Question: I'm fairly new to PyQt
I'm trying to drawing a line from 1 QLabel to another.
My 2 QLabel are located on another QLabel which acts as an image in my GUI.
I've managed to track the mouse event and move the label around, but I cannot draw the line between them using QPainter.
Thank you in advance :)

This is my class
'''
class MouseTracker(QtCore.QObject):
positionChanged = QtCore.pyqtSignal(QtCore.QPoint)
def __init__(self, widget):
super().__init__(widget)
self._widget = widget
self.widget.setMouseTracking(True)
self.widget.installEventFilter(self)
@property
def widget(self):
return self._widget
def eventFilter(self, o, e):
if e.type() == QtCore.QEvent.MouseMove:
self.positionChanged.emit(e.pos())
return super().eventFilter(o, e)
'''
This is my class:
'''
class DraggableLabel(QLabel):
def __init__(self, *args, **kwargs):
super().__init__(*args, **kwargs)
self.LabelIsMoving = False
self.setStyleSheet("border-color: rgb(238, 0, 0); border-width : 2.0px; border-style:inset; background: transparent;")
self.origin = None
# self.setDragEnabled(True)
def mousePressEvent(self, event):
if not self.origin:
# update the origin point, we'll need that later
self.origin = self.pos()
if event.button() == Qt.LeftButton:
self.LabelIsMoving = True
self.mousePos = event.pos()
# print(event.pos())
def mouseMoveEvent(self, event):
if event.buttons() == Qt.LeftButton:
# move the box
self.move(self.pos() + event.pos() - self.mousePos)
# print(event.pos())
def mouseReleaseEvent(self, event):
if event.button() == Qt.LeftButton:
print(event.pos())
def paintEvent(self, event):
painter = QPainter()
painter.setBrush(Qt.red)
# painter.setPen(qRgb(200,0,0))
painter.drawLine(10, 10, 200, 200)
'''
This is my custom class for the QTabwigdet (since I need to control and track the position of 2 QLabels whenever the user add/insert a new Tab)
'''
class DynamicTab(QWidget):
def __init__(self):
super(DynamicTab, self).__init__()
# self.count = 0
self.setMouseTracking(True)
self.setAcceptDrops(True)
self.bool = True
self.layout = QVBoxLayout(self)
self.label = QLabel()
self.layout.addChildWidget(self.label)
self.icon1 = DraggableLabel(parent=self)
#pixmap for icon 1
pixmap = QPixmap('icon1.png')
# currentTab.setLayout(QVBoxLayout())
# currentTab.layout.setWidget(QRadioButton())
self.icon1.setPixmap(pixmap)
self.icon1.setScaledContents(True)
self.icon1.setFixedSize(20, 20)
self.icon2 = DraggableLabel(parent=self)
pixmap = QPixmap('icon1.png')
# currentTab.setLayout(QVBoxLayout())
# currentTab.layout.setWidget(QRadioButton())
self.icon2.setPixmap(pixmap)
self.icon2.setScaledContents(True)
self.icon2.setFixedSize(20, 20)
#self.label.move(event.x() - self.label_pos.x(), event.y() - self.label_pos.y())
'''
MainWindow and main method:
'''
class UI_MainWindow(QMainWindow):
def __init__(self):
super(UI_MainWindow, self).__init__()
self.setWindowTitle("QHBoxLayout")
self.PictureTab = QTabWidget
def __setupUI__(self):
# super(UI_MainWindow, self).__init__()
self.setWindowTitle("QHBoxLayout")
loadUi("IIML_test2.ui", self)
self.tabChanged(self.PictureTab)
# self.tabChanged(self.tabWidget)
self.changeTabText(self.PictureTab, index=0, TabText="Patient1")
self.Button_ImportNew.clicked.connect(lambda: self.insertTab(self.PictureTab))
# self.PictureTab.currentChanged.connect(lambda: self.tabChanged(QtabWidget=self.PictureTab))
# self.tabWidget.currentChanged.connect(lambda: self.tabChanged(QtabWidget=self.tabWidget))
def tabChanged(self, QtabWidget):
QtabWidget.currentChanged.connect(lambda : print("Tab was changed to ", QtabWidget.currentIndex()))
def changeTabText(self, QTabWidget, index, TabText):
QTabWidget.setTabText(index, TabText)
def insertTab(self, QtabWidget):
# QFileDialog.getOpenFileNames(self, 'Open File', '.')
QtabWidget.addTab(DynamicTab(), "New Tab")
# get number of active tab
count = QtabWidget.count()
# change the view to the last added tab
currentTab = QtabWidget.widget(count-1)
QtabWidget.setCurrentWidget(currentTab)
pixmap = QPixmap('cat.jpg')
#currentTab.setLayout(QVBoxLayout())
#currentTab.layout.setWidget(QRadioButton())
# currentTab.setImage("cat.jpg")
currentTab.label.setPixmap(pixmap)
currentTab.label.setScaledContents(True)
currentTab.label.setFixedSize(self.label.width(), self.label.height())
tracker = MouseTracker(currentTab.label)
tracker.positionChanged.connect(self.on_positionChanged)
self.label_position = QtWidgets.QLabel(currentTab.label, alignment=QtCore.Qt.AlignCenter)
self.label_position.setStyleSheet('background-color: white; border: 1px solid black')
currentTab.label.show()
# print(currentTab.label)
@QtCore.pyqtSlot(QtCore.QPoint)
def on_positionChanged(self, pos):
delta = QtCore.QPoint(30, -15)
self.label_position.show()
self.label_position.move(pos + delta)
self.label_position.setText("(%d, %d)" % (pos.x(), pos.y()))
self.label_position.adjustSize()
# def SetupUI(self, MainWindow):
#
# self.setLayout(self.MainLayout)
if __name__ == '__main__':
app = QApplication(sys.argv)
UI_MainWindow = UI_MainWindow()
UI_MainWindow.__setupUI__()
widget = QtWidgets.QStackedWidget()
widget.addWidget(UI_MainWindow)
widget.setFixedHeight(900)
widget.setFixedWidth(1173)
widget.show()
try:
sys.exit(app.exec_())
except:
print("Exiting")
'''
I have a (QTabWidget) which acts as a picture opener (whenever the user press Import Now). The child of this Widget are 3 Qlabels: self.label is the picture it self and two other Qlabels are the icon1 and icon2 which I'm trying to interact/drag with (Draggable Label)
I'm trying to track my mouse movement and custom the painter to paint accordingly. I'm trying that out by telling the painter class to paint whenever I grab the label and move it with my mouse (Hence, draggable). However, I can only track the mouse position inside the main QLabel (the main picture) whenever I'm not holding or clicking my left mouse.
Any help will be appreciated here.
Thank you guys.
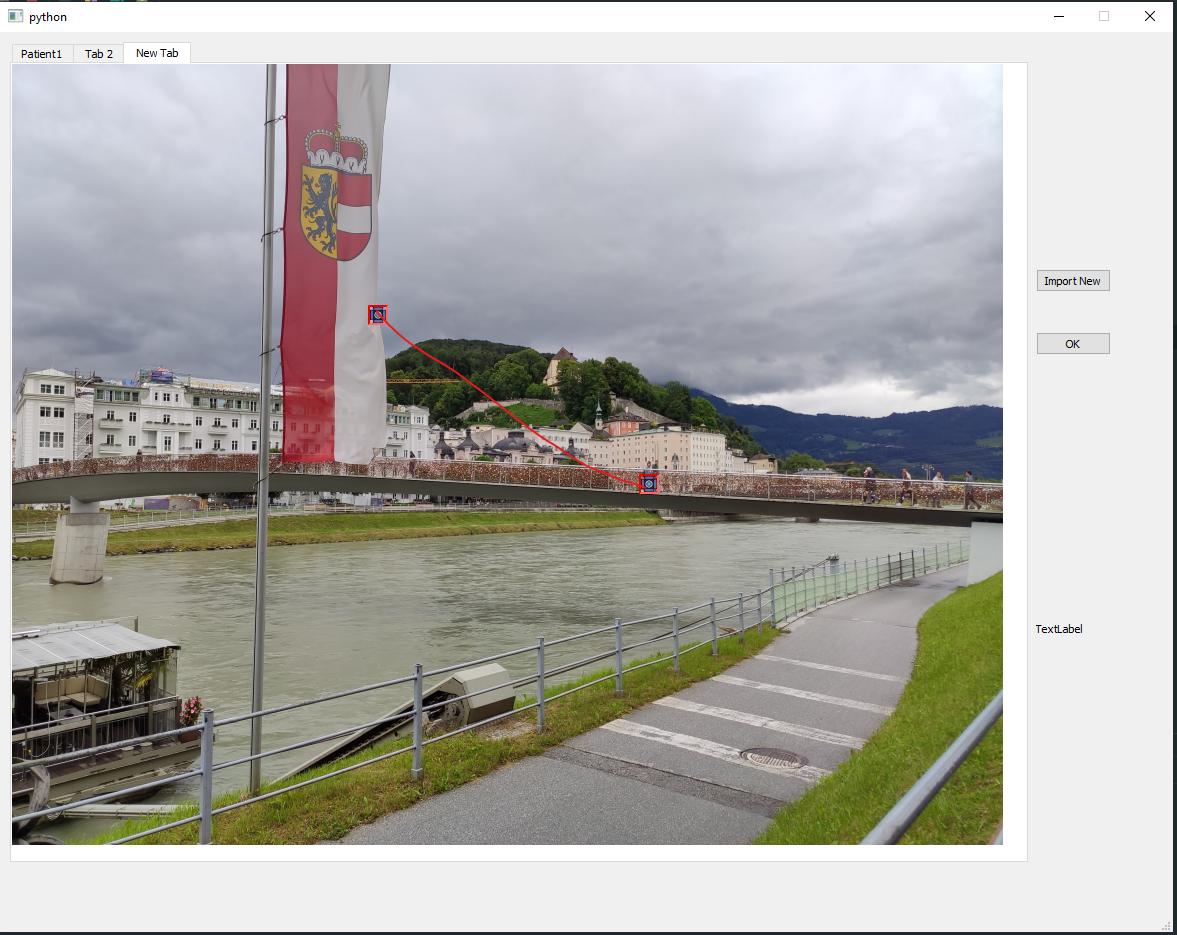
Answer: Painting can only happen within the widget rectangle, so you cannot draw outside the boundaries of 'DraggableLabel'.
The solution is to create a further custom widget that shares the same parent, and then draw the line that connects the center of the other two.
In the following example I install an event filter on the two draggable labels which will update the size of the custom widget based on them (so that its geometry will always include those two geometries) and call 'self.update()' which schedules a repainting. Note that since the widget is created above the other two, it might capture mouse events that are intended for the others; to prevent that, the 'Qt.WA_TransparentForMouseEvents' attribute must be set.
'''
class Line(QWidget):
def __init__(self, obj1, obj2, parent):
super().__init__(parent)
self.obj1 = obj1
self.obj2 = obj2
self.obj1.installEventFilter(self)
self.obj2.installEventFilter(self)
self.setAttribute(Qt.WA_TransparentForMouseEvents)
def eventFilter(self, obj, event):
if event.type() in (event.Move, event.Resize):
rect = self.obj1.geometry() | self.obj2.geometry()
corner = rect.bottomRight()
self.resize(corner.x(), corner.y())
self.update()
return super().eventFilter(obj, event)
def paintEvent(self, event):
painter = QPainter(self)
painter.setRenderHint(painter.Antialiasing)
painter.setPen(QColor(200, 0, 0))
painter.drawLine(
self.obj1.geometry().center(),
self.obj2.geometry().center()
)
class DynamicTab(QWidget):
def __init__(self):
# ...
self.line = Line(self.icon1, self.icon2, self)
'''
Notes:
- 'resize()''setGeometry()'- 'self.line.lower()'- 'QPainter(obj)''painter.begin(obj)'- 'layout.addChildWidget()''addWidget()'- 'border: 2px inset rgb(238, 0, 0);'- 'insertTab''currentTab = DynamicTab()''QtabWidget.addTab(currentTab, "New Tab")'- 'currentTab.label.setFixedSize(self.label.size())'- -